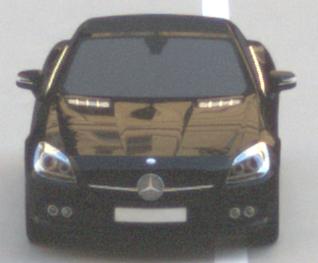
Make: Mercedes-Benz
Model: SLK 200
Detailed model: SLK-Class (172)
Model produced from: 2011/03
Model produced until: 2015/04
Doors: 2
Color: black
Road condition: dry road
Daytime: morning or afternoon
Contrast: low contrast